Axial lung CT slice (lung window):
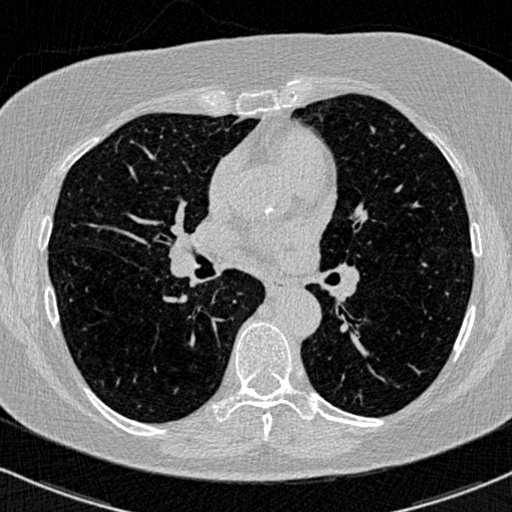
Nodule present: no